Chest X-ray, PA view. Patient: 47 years old, sex F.
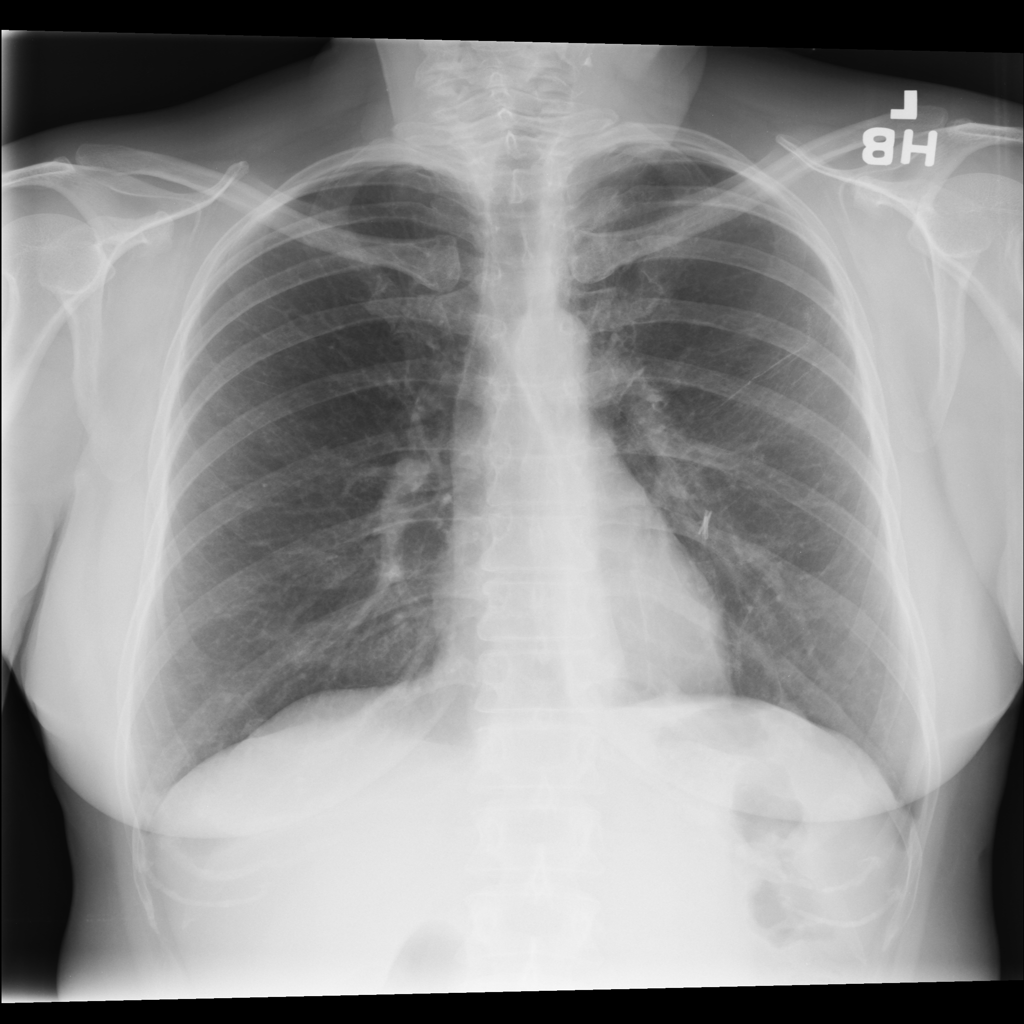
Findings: No Finding